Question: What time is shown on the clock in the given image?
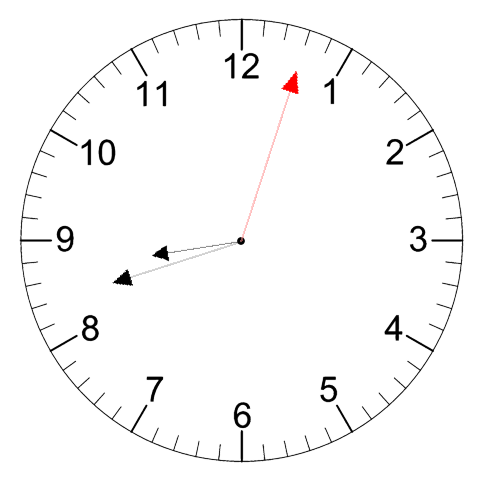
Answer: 08:42:03